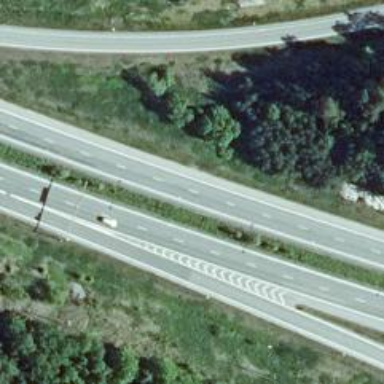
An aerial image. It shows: Motorway.